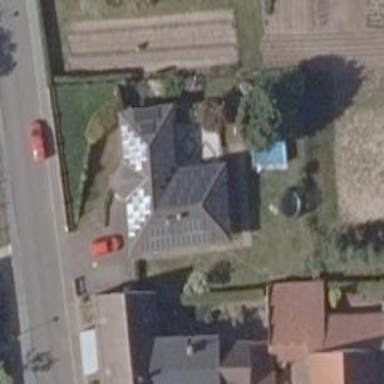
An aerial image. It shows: Solar photovoltaic panel generating electricity through small installation.